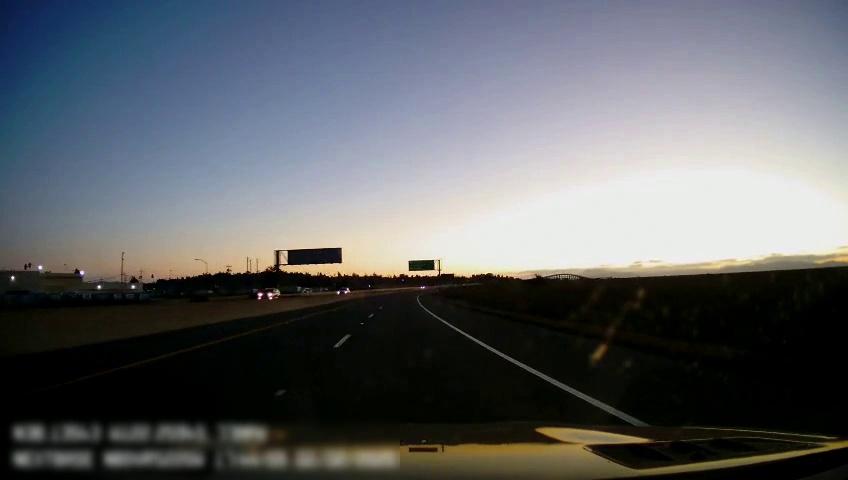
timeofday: Dusk/Dawn/Twilight
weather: Sunny
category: Drivable Space
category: Vehicles | Car
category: Vehicles | SUV
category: Lanes | Current Lane
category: Lanes | Current Lane
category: Lanes | Alternate Lane
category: Traffic | Signs